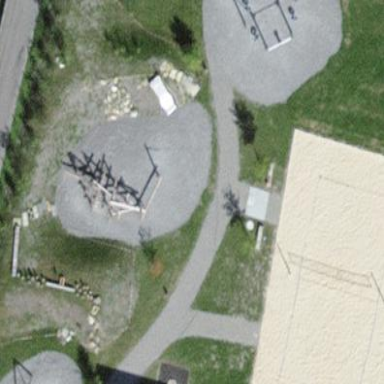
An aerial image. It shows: Playground area for leisure activities on the land.